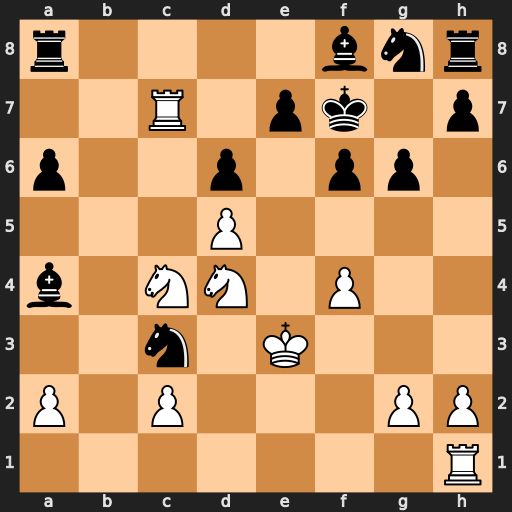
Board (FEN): r4bnr/2R1pk1p/p2p1pp1/3P4/b1NN1P2/2n1K3/P1P3PP/7R
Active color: w
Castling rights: -
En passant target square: -
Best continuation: Nxd6+ Kg7 Ne6+ Kh6 Nf7+